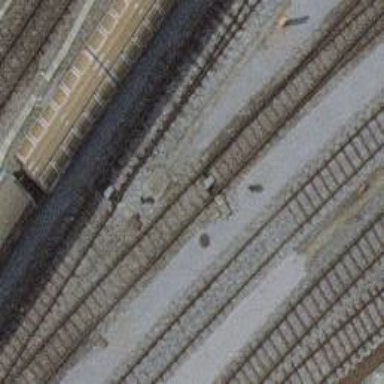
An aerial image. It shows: Railway switch.